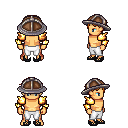
a pixel art fantasy rpg character, male body template, human, tanned skin, gold arm armor, white pants, dark blonde short bangs hairstyle, chain helm, ghillies, four views (front, back, left, right), 2x2 character sprite sheet, small pixel art, hard edges, no anti-aliasing